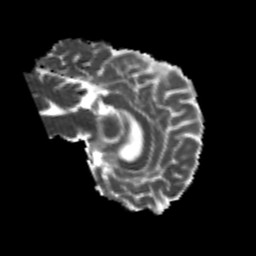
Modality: MD
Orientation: sagittal
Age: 23
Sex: female
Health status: healthy
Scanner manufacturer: philips
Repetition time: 7.39 s
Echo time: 0.08599 s